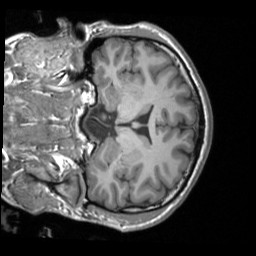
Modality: T1w
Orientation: coronal
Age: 22
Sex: male
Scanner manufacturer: siemens
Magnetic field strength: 3 T
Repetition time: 1.9 s
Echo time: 0.00226 s